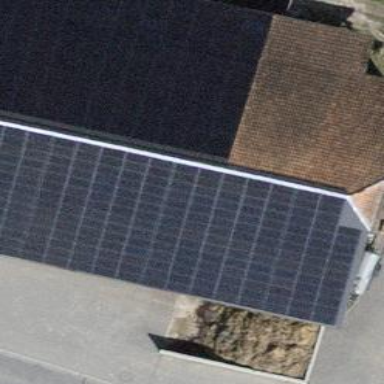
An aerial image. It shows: Solar power generator using photovoltaic method with solar photovoltaic panel types.